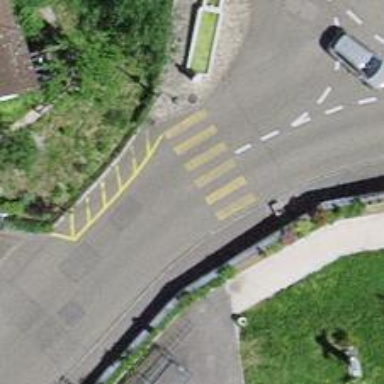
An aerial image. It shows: Zebra crossing on the road.